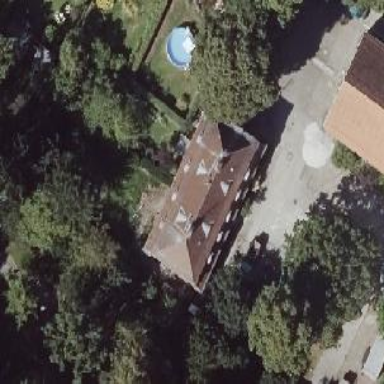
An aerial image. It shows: Hipped roof on residential building.